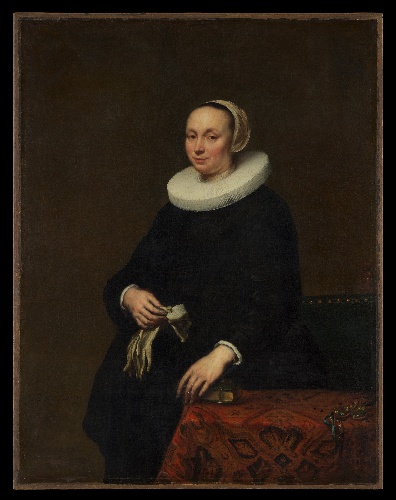
Title: Portrait of a Woman
Artist: Jürgen Ovens
Artist bio: German, Tönning 1623–1678 Friedrichstadt
Date: 1650
Object type: Painting
Classification: Paintings
Medium: Oil on canvas
Dimensions: 49 3/8 x 37 3/4 in. (125.4 x 95.9 cm)
Department: European Paintings
Credit line: Marquand Collection, Gift of Henry G. Marquand, 1889
Accession year: 1889
Repository: Metropolitan Museum of Art, New York, NY
Tags: Portraits|Women